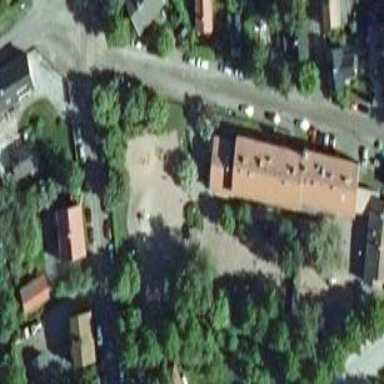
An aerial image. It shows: Kindergarten building.